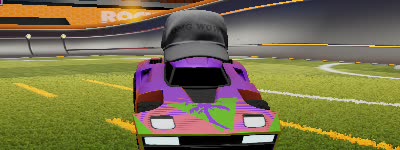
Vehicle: breakout